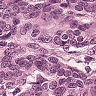
Metastatic tissue present: yes